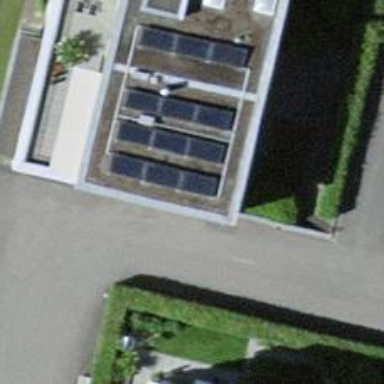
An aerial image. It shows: Solar power generator using photovoltaic panels.